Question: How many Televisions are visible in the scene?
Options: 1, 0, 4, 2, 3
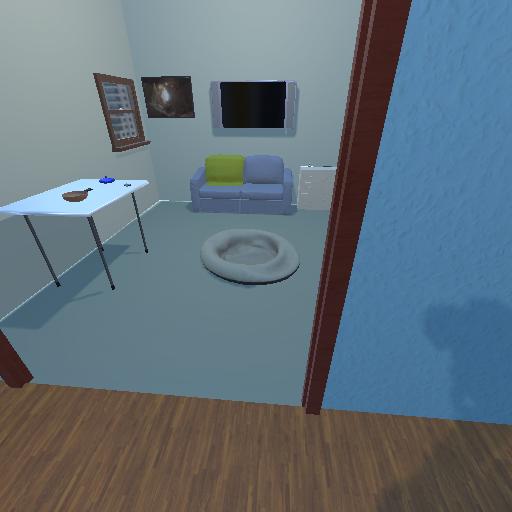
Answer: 1